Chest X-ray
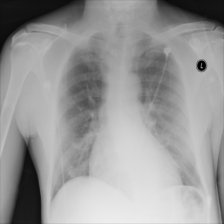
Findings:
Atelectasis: negative
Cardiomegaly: positive
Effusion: negative
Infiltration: negative
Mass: negative
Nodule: negative
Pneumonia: negative
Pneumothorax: negative
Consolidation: negative
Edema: negative
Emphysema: negative
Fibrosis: negative
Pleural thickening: positive
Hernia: negative